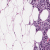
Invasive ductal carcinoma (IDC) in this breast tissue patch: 1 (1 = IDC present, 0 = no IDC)